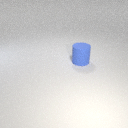
large blue rubber cylinder